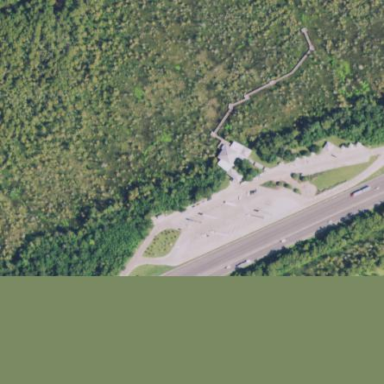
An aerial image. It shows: Rest area on the road with picnic tables.